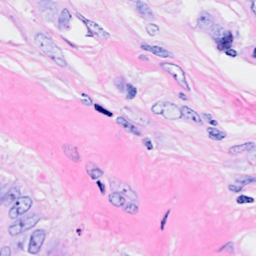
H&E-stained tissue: Breast